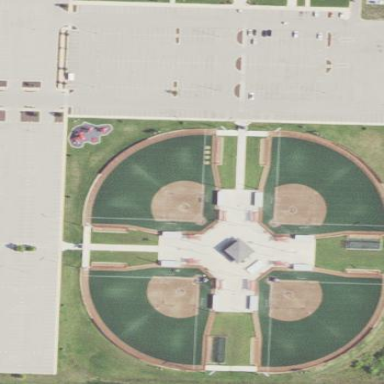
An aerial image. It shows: Pitch with artificial turf designed for baseball and softball.